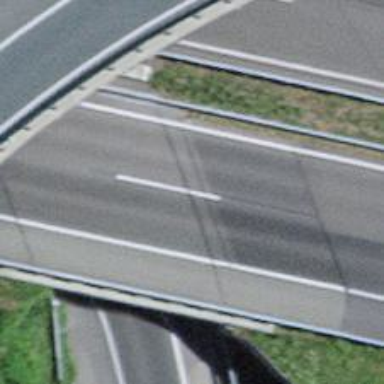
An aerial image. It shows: Motorway bridge with asphalt surface.